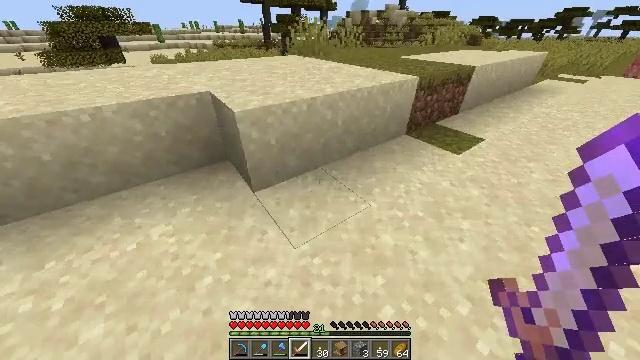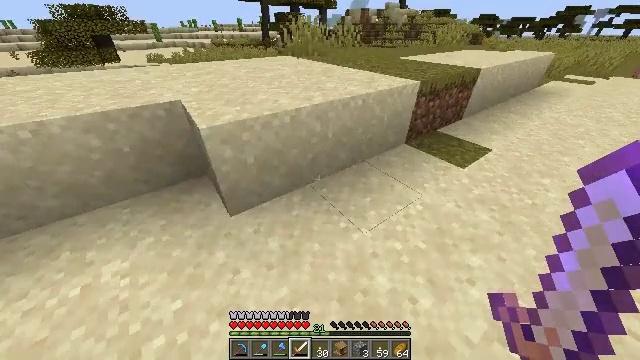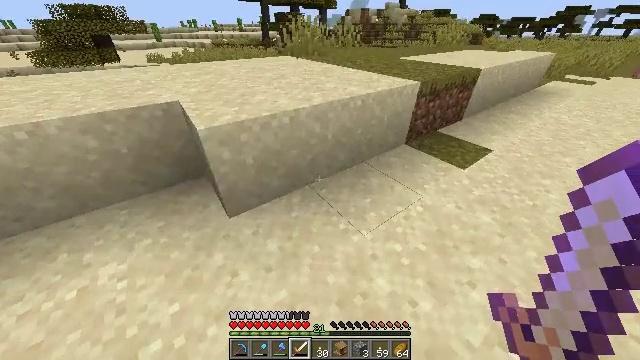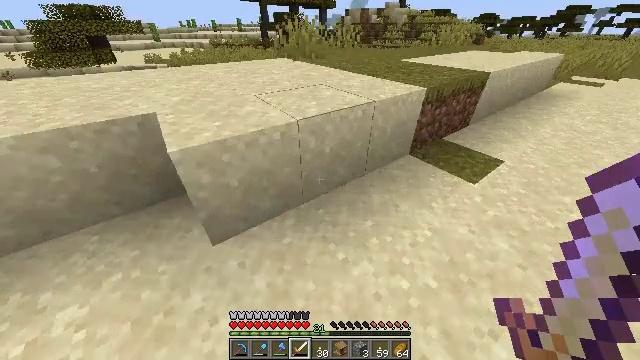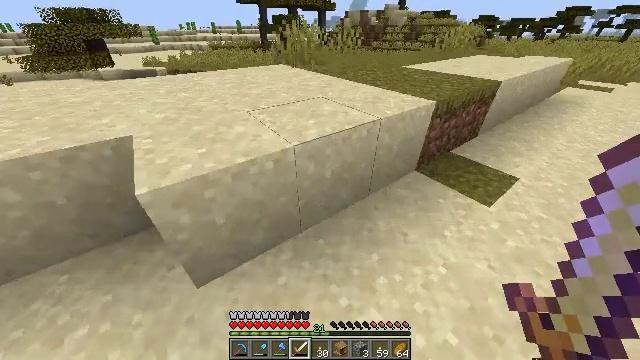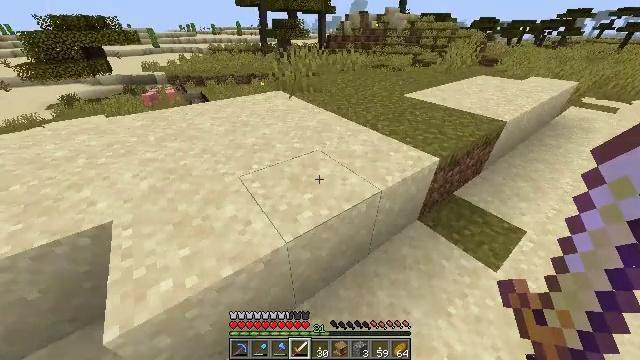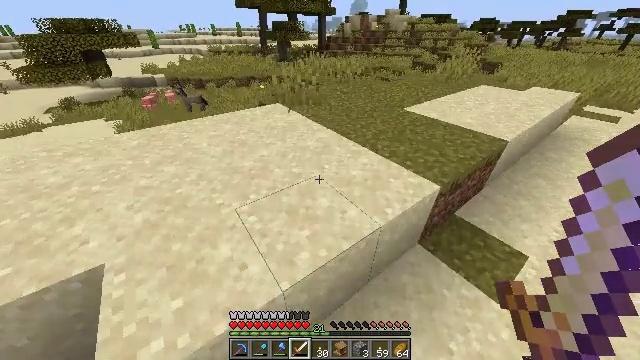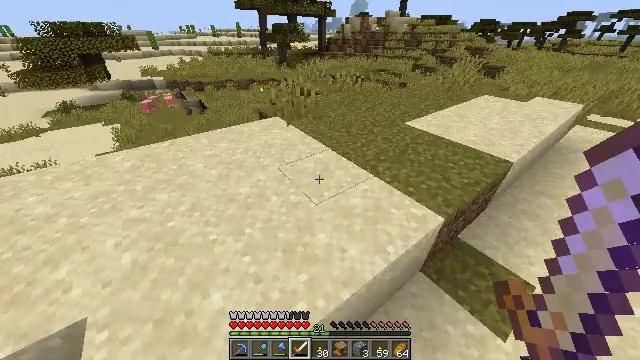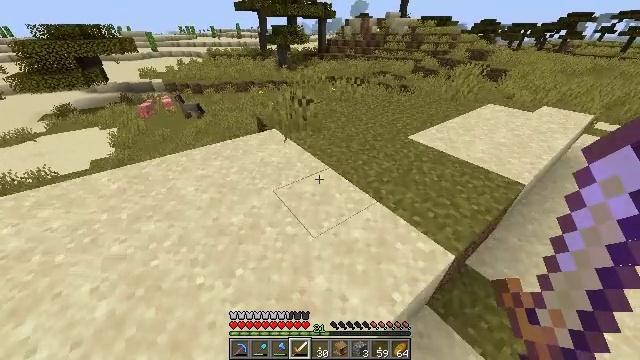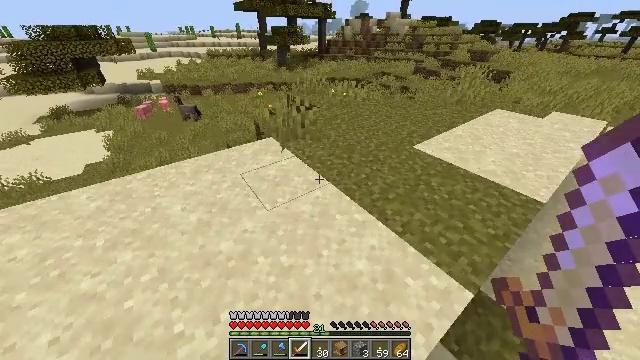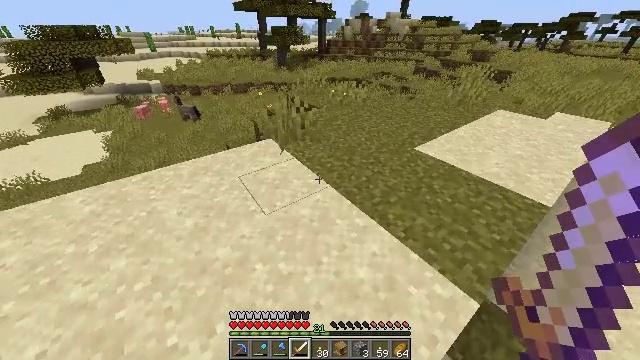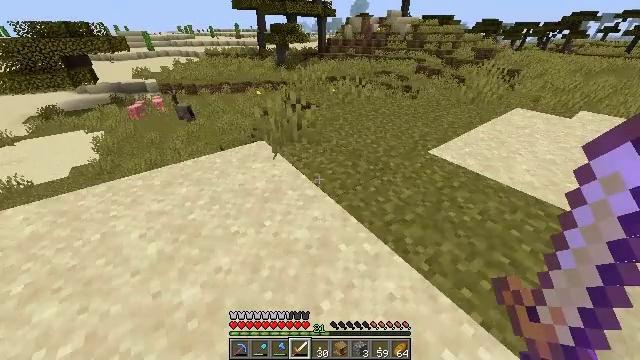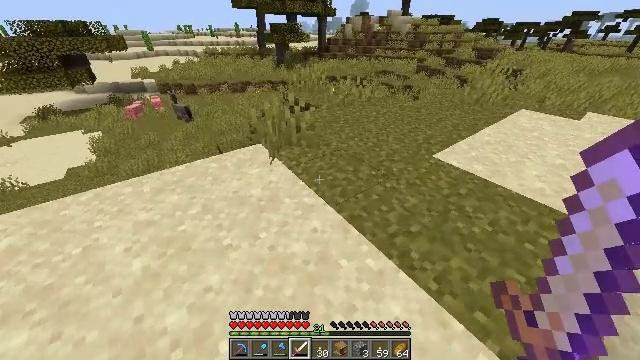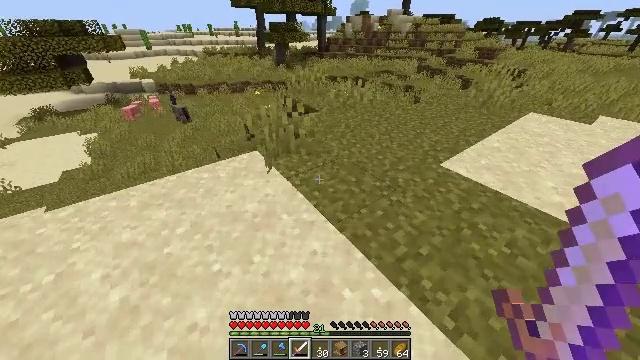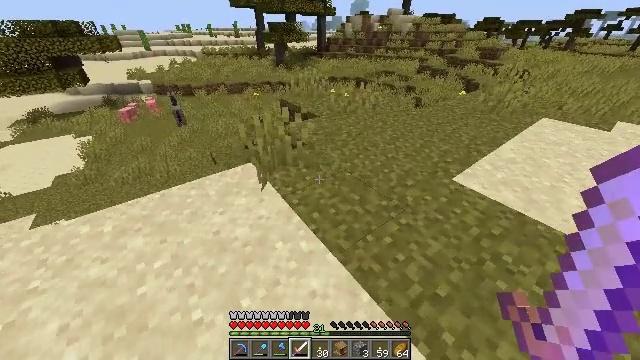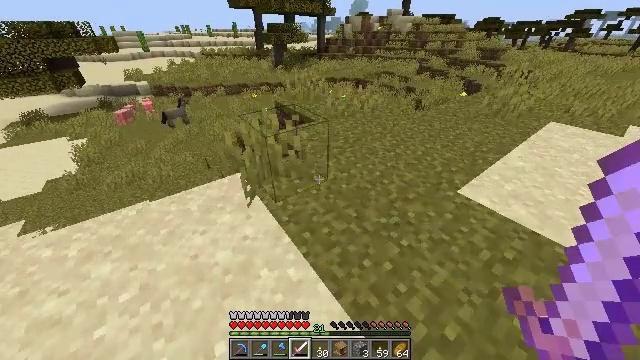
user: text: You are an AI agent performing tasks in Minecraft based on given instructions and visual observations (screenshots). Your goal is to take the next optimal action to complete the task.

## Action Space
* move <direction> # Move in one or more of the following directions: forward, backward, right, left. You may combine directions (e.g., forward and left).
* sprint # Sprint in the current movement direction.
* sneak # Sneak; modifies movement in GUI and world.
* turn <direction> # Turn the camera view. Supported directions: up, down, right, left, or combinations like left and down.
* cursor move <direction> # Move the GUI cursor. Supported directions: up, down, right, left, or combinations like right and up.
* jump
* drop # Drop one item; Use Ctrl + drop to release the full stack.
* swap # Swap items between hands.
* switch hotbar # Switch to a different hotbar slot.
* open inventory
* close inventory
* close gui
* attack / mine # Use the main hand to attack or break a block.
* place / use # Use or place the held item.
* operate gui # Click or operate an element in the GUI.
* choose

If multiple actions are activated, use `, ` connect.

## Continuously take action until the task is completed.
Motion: motion action
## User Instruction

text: Mine the acacia fence.
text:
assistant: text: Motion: move forward, sprint
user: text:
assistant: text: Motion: move forward, sprint
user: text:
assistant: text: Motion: move forward, sprint
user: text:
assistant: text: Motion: move forward, sprint, jump
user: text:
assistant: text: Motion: move forward, sprint, jump
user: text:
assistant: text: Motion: move forward, sprint, jump
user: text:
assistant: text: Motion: move forward, sprint, jump
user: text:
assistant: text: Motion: move forward, sprint
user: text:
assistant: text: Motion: move forward, sprint
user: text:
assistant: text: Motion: move forward, sprint
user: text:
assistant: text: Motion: move forward, sprint
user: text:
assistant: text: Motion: move forward, sprint
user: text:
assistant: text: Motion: move forward, sprint
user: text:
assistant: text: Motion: move forward and move right, sprint
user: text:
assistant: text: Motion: move forward and move right, sprint
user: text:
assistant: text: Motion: move forward and move right, sprint
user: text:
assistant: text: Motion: move forward and move right, sprint
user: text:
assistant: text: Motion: move forward and move right, sprint
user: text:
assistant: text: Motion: move forward and move right, sprint
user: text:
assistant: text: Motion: move forward and move right, sprint
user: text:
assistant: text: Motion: move forward and move right, sprint
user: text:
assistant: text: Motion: move forward and move right, sprint
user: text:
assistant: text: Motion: move forward and move right, sprint
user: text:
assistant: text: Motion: move forward and move right, sprint
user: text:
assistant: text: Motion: move forward and move right, sprint
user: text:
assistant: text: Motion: move forward and move right, sprint, turn right and up
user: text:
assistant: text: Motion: move forward and move right, sprint, turn right and up
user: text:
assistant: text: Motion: move forward and move right, sprint, turn right and up
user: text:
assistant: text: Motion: move forward, sprint, turn right
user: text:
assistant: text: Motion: move forward, sprint